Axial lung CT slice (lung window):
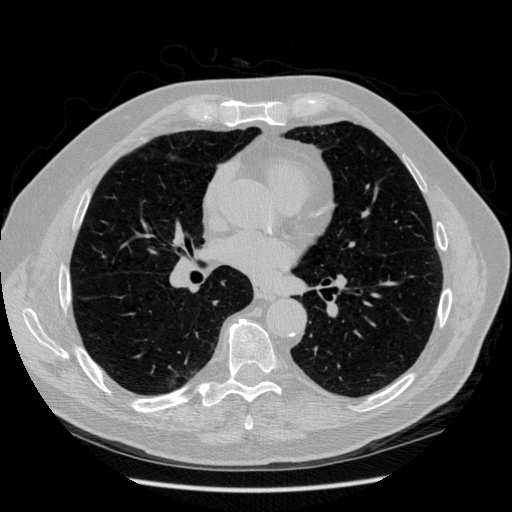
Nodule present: no